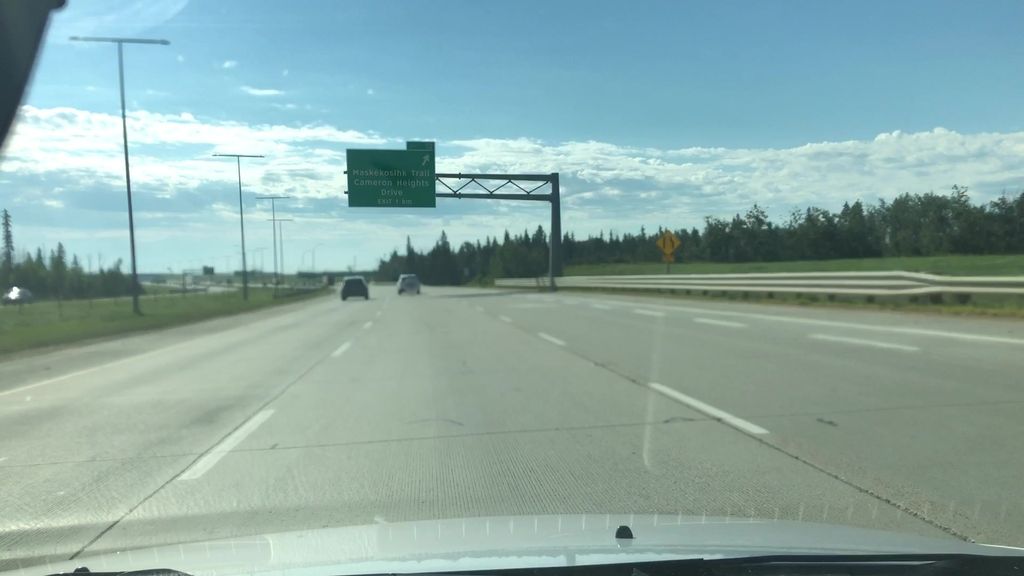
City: edmonton